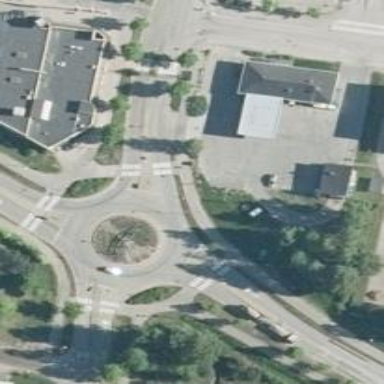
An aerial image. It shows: Secondary road made of asphalt leading to roundabout.